Question: I'm trying to create a report using datagrid in C# where it will show the multiple data but will hide the identifier if they have the same value in the table.
The results should be something like this

Here's my code and query in fetching the data in the database.
'''
//Seperated public class
public DataTable ViewDailyRecord(BELReport belreport) {
SqlCommand cmd = new SqlCommand();
cmd.Connection = dbcon.getcon();
cmd.CommandType = CommandType.Text;
cmd.CommandText = "SELECT * FROM ReportStorageDetails WHERE Date=@Date";
cmd.Parameters.AddWithValue("@Date",belreport.DailyReport);
SqlDataReader dr = cmd.ExecuteReader();
DataTable table = new DataTable();
table.Load(dr);
return table;
}
// Code inside my form
belreport.DailyReport = Convert.ToDateTime(date_day_Daily.Text).ToString("yyyy-MM-dd");
DataTable table = balreport.ViewDailyRecord(belreport);
dgv_daily.DataSource = table;
'''
Thank you in advance.
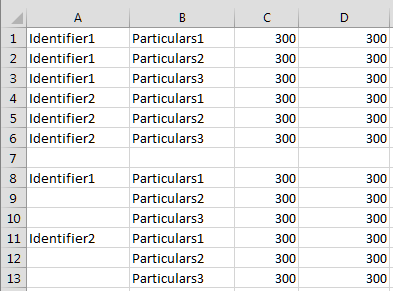
Answer: Having SQL Server Management Studio 2014 doesn't mean that the version of SQL Server is the same, but anyway..
In SQL Server 2012+ you can use 'LAG' function to get the value of the "previous" row. The definition of "previous" depends on the order of rows, so you need to be able to sort them in a meaningful way.
'''
SELECT
CASE WHEN ColumnA = LAG(ColumnA) OVER (ORDER BY ColumnA, ColumnB)
THEN '' ELSE ColumnA END AS FinalColumnA
,ColumnB
,CASE WHEN ColumnC = LAG(ColumnC) OVER (ORDER BY ColumnA, ColumnB)
THEN '' ELSE ColumnC END AS FinalColumnC
,ColumnD
FROM ReportStorageDetails
WHERE Date=@Date
ORDER BY ColumnA, ColumnB;
'''
---
Normally, this kind of post processing is done on the client side (using C#), because end user usually is able to re-order rows as he likes.